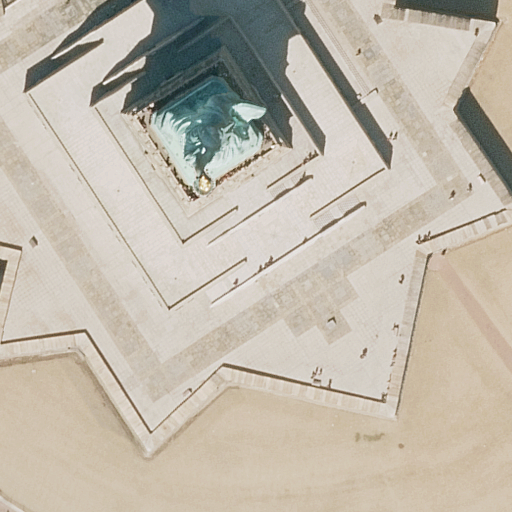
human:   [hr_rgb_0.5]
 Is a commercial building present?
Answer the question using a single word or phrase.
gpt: no

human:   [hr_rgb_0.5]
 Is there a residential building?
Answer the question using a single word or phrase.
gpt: yes

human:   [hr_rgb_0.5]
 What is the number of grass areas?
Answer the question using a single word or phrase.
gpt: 2

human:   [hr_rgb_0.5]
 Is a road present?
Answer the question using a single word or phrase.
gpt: yes

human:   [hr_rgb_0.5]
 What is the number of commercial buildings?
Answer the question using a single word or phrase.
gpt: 0

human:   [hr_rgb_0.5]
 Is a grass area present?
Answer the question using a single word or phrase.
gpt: yes

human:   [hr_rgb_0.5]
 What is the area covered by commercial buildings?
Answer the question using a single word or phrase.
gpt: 0m2

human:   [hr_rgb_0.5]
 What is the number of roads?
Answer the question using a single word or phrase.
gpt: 1

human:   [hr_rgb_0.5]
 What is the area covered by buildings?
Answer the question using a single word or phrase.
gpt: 7255m2

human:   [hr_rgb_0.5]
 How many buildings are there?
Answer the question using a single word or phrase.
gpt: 1

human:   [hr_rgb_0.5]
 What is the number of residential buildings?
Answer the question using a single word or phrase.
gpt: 1

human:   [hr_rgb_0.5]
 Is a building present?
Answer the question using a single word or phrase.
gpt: yes

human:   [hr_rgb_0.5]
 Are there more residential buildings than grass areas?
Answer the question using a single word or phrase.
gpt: no

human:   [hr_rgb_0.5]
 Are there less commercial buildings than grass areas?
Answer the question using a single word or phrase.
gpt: yes

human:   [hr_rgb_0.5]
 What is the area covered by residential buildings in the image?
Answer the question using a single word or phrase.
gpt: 7255m2

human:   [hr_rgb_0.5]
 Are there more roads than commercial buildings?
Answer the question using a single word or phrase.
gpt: yes

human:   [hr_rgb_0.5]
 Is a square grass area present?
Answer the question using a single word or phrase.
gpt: no

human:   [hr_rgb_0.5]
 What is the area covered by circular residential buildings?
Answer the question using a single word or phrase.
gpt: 0m2

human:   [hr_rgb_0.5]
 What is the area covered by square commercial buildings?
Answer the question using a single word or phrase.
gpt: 0m2

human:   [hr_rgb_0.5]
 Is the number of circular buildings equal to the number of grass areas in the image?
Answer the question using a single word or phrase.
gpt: no

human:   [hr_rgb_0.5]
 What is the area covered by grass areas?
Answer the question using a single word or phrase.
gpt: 4940m2

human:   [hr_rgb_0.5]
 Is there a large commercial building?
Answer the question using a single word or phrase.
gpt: no

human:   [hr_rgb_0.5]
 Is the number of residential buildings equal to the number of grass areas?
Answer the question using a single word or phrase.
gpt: no

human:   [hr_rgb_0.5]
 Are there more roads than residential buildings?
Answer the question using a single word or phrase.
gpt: no

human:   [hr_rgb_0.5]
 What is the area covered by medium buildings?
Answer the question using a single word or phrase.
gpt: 0m2

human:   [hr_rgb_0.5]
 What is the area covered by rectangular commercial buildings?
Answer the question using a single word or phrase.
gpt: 0m2

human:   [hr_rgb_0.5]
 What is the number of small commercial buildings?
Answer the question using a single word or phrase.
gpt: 0

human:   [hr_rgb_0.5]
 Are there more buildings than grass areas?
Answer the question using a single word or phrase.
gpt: no

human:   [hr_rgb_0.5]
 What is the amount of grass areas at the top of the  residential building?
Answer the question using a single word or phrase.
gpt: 1

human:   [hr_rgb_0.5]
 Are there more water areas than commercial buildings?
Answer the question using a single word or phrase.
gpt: no

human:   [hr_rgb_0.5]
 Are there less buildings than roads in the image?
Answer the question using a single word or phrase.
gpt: no

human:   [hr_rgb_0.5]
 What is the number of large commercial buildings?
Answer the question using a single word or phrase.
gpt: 0

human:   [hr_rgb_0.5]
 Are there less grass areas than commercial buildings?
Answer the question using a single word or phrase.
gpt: no

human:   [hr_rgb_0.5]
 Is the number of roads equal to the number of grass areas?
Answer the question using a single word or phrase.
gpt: no

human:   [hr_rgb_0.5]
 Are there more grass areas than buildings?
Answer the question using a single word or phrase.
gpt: yes

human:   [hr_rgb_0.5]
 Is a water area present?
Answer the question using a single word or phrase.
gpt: no

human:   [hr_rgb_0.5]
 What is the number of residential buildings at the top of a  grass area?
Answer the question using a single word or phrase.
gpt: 0

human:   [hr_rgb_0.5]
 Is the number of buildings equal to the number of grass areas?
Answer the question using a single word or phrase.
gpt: no

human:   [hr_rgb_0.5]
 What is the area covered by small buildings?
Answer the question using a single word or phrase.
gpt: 0m2

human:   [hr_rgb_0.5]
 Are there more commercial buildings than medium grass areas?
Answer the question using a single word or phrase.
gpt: no

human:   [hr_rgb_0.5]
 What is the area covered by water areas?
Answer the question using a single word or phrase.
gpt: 0m2

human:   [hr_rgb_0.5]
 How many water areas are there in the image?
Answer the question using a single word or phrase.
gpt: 0

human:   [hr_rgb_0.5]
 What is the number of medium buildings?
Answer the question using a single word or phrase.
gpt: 0

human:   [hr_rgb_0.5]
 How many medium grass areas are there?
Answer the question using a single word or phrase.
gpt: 0

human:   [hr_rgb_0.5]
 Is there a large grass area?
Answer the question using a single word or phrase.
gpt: yes

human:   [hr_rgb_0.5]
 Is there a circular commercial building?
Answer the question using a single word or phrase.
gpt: no

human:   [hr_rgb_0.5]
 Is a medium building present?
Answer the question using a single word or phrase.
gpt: no

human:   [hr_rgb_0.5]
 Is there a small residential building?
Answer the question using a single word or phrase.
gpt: no

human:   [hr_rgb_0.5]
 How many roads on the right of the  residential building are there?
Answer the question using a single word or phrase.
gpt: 1

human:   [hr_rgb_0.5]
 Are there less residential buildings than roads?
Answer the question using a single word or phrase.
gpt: no

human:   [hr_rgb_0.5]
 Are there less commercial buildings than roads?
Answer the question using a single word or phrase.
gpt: yes

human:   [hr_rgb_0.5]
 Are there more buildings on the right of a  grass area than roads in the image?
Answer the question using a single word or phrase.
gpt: no

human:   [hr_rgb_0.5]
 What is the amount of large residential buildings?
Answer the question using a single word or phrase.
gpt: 1

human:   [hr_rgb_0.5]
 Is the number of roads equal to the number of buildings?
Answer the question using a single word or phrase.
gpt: yes

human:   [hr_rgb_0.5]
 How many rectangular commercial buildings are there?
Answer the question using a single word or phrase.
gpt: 0

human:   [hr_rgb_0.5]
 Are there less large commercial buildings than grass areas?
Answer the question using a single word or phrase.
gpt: yes

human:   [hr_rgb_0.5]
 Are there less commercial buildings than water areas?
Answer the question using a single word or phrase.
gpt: no

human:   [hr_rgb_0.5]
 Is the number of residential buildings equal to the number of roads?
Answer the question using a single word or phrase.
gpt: yes

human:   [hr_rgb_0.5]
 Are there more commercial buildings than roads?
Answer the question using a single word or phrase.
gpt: no

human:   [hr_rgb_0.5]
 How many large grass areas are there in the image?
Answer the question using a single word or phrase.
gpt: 2

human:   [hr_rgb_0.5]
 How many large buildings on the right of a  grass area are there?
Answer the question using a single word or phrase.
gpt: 0

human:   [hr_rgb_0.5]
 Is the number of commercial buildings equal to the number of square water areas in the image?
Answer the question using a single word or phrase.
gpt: yes

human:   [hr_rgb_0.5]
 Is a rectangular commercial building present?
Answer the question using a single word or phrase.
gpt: no

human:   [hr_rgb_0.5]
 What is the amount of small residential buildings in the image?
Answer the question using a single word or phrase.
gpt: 0